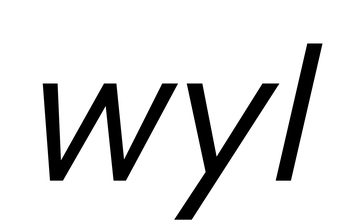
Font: InstrumentSans-Italic_Italic